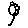
Label: flower